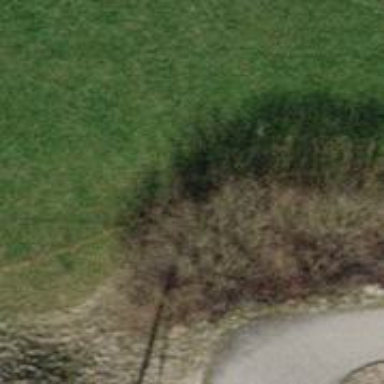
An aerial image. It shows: Hedge acting as barrier.